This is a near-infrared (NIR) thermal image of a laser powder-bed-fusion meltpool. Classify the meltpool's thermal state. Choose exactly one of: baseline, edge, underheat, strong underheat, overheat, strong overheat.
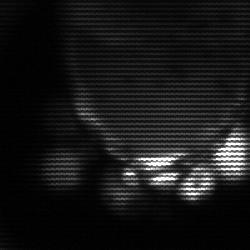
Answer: edge